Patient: sex F, age 68
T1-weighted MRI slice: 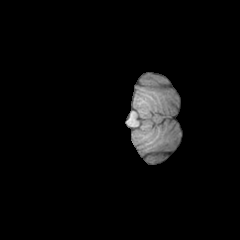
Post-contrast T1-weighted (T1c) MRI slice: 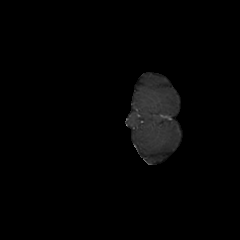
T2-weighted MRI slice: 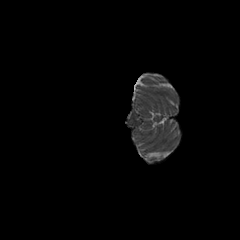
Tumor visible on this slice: no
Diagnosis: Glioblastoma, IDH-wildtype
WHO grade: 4